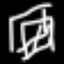
Label: square